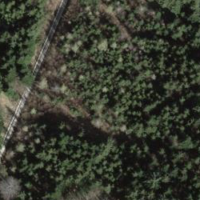
EUNIS habitat code: 41
Species observed at this site:
Stachys sylvatica